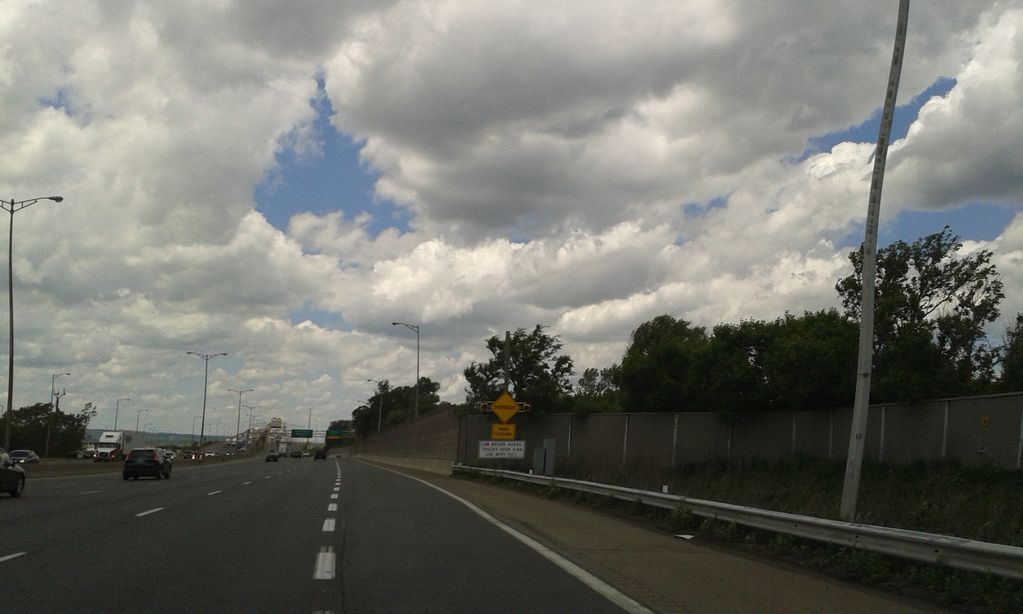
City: hamilton